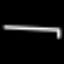
Label: line